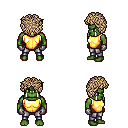
a pixel art fantasy rpg character, male body template, orc, green skin, gold chest armor, metal pants, white blonde curly afro hairstyle, metal gloves, four views (front, back, left, right), 2x2 character sprite sheet, small pixel art, hard edges, no anti-aliasing